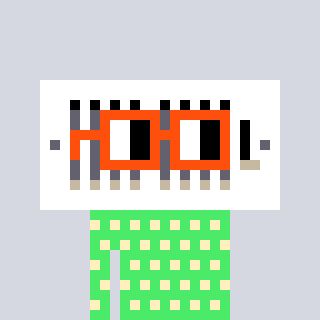
a pixel art character with square orange glasses, a vent-shaped head and a teal-colored body on a cool background